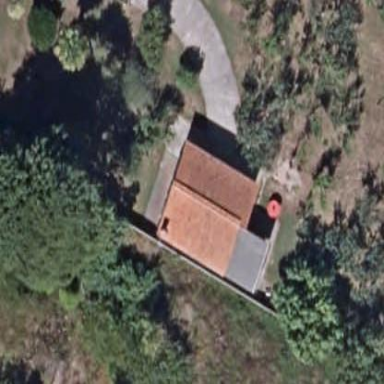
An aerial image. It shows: Simple and straightforward house.